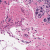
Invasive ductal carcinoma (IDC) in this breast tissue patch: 0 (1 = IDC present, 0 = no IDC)